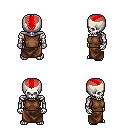
a pixel art fantasy rpg character, male body template, skeleton, brown sleeveless shirt, robe skirt, red short mohawk hairstyle, four views (front, back, left, right), 2x2 character sprite sheet, small pixel art, hard edges, no anti-aliasing